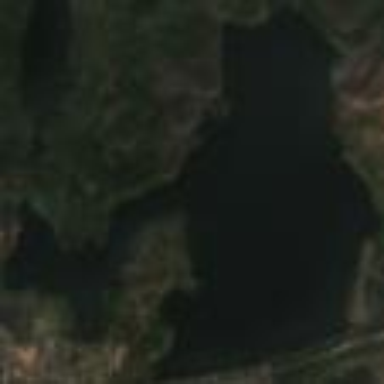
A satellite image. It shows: Serene lake.